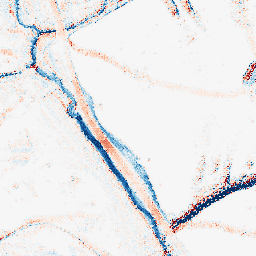
Category: morphological
Decomposition family: morphological_rect
Decomposition parameters: operation: average
width: 10
height: 10
Upsampling method: regularized
Upsampling parameters: scale: 2
lambda_reg: 0.1
Upsampling scale: 2